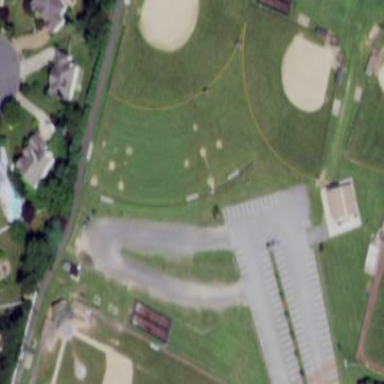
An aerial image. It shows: Baseball pitch for leisure land.